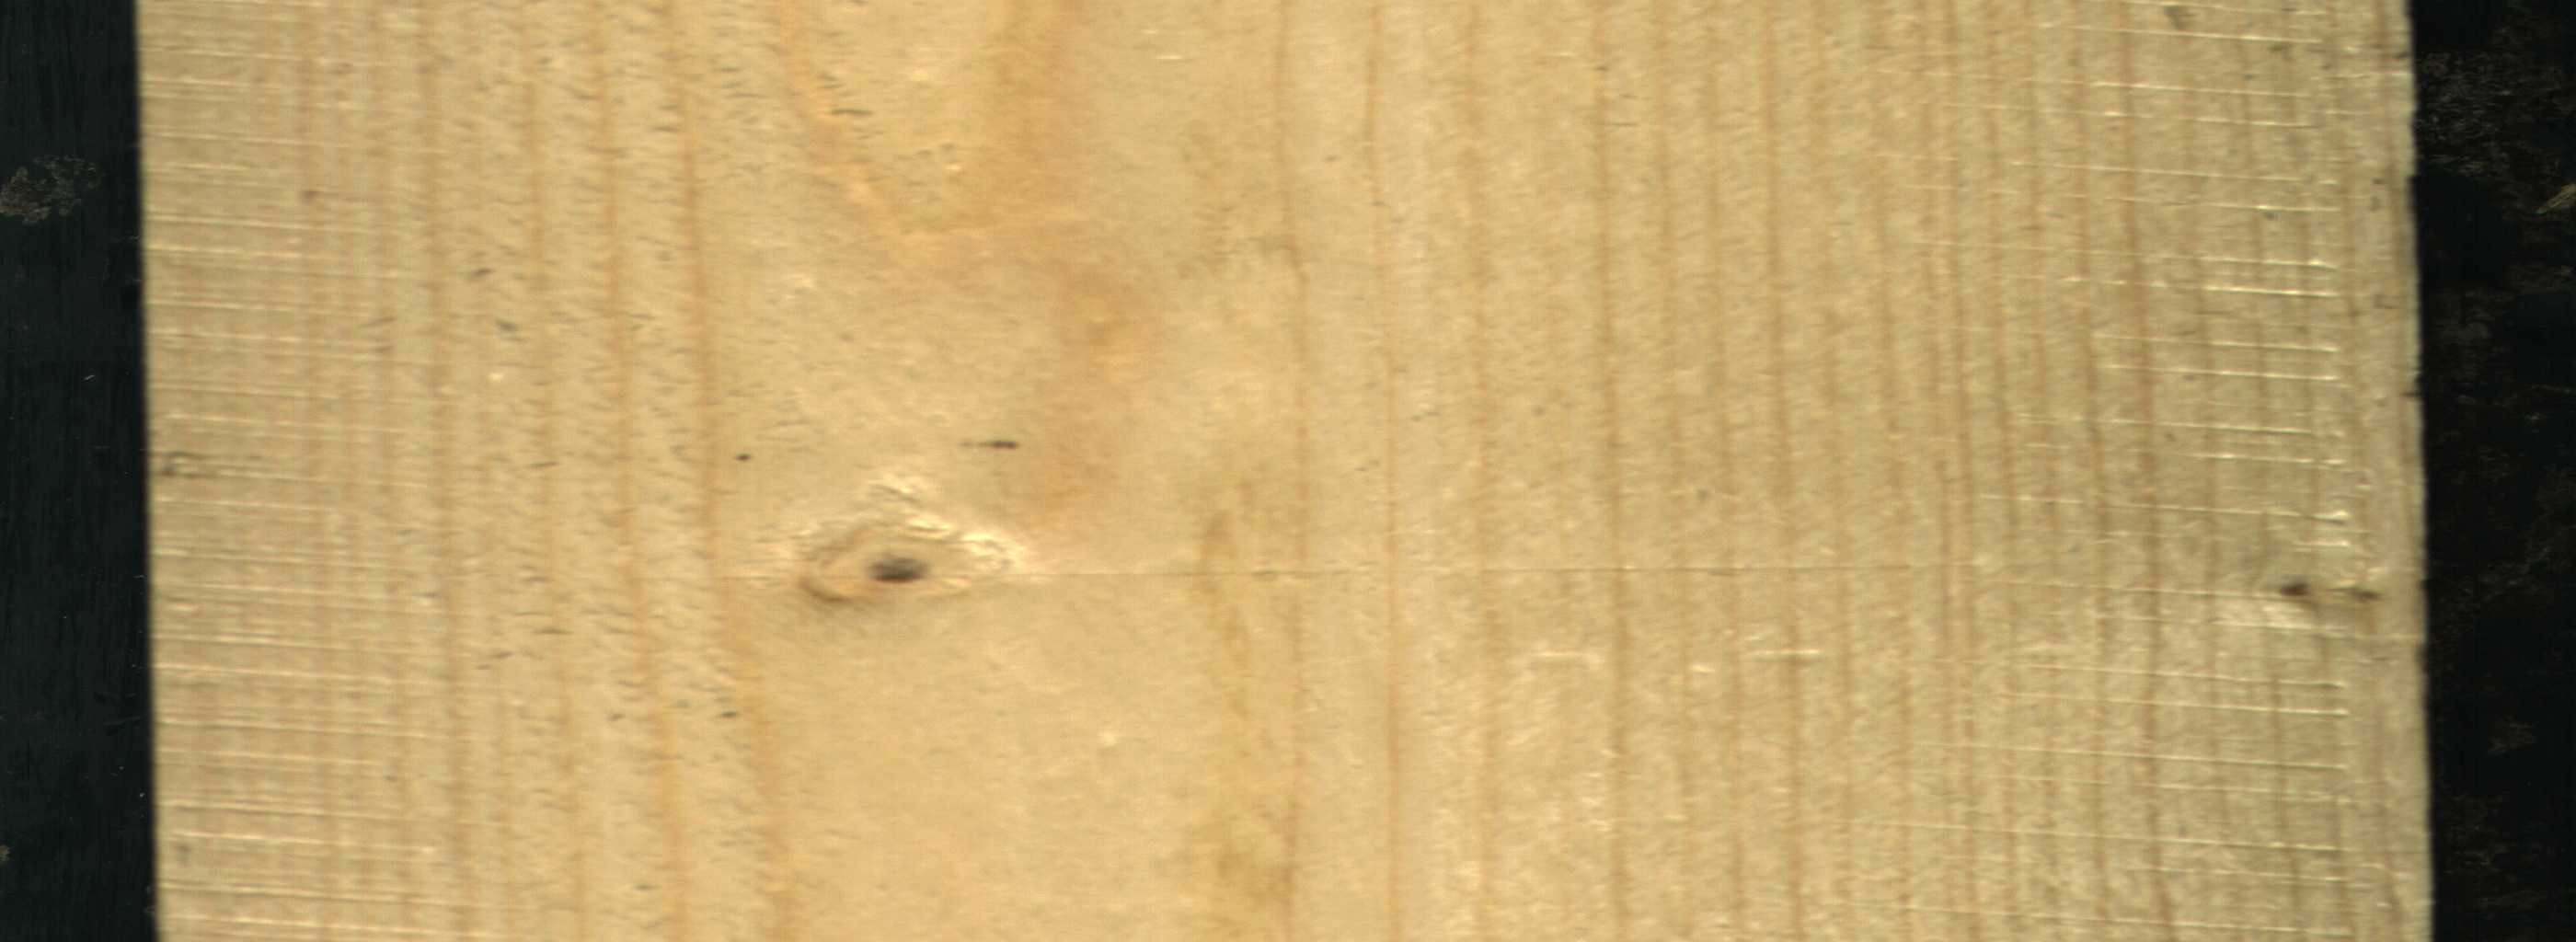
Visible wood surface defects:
Live_Knot